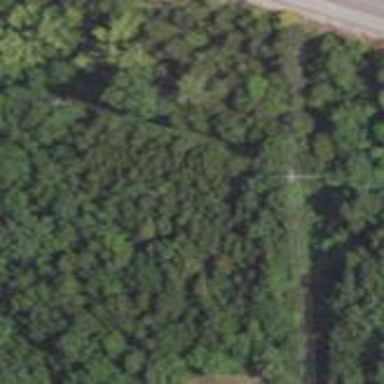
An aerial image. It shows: Evergreen woodland with needle-leaved trees.